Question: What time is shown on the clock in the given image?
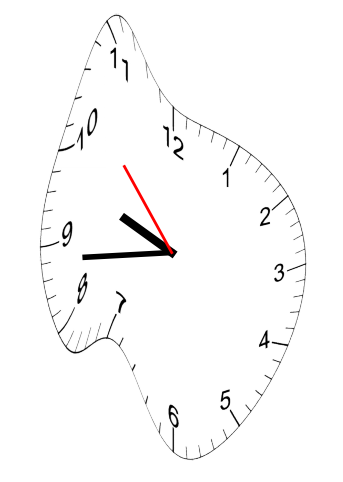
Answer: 09:43:53